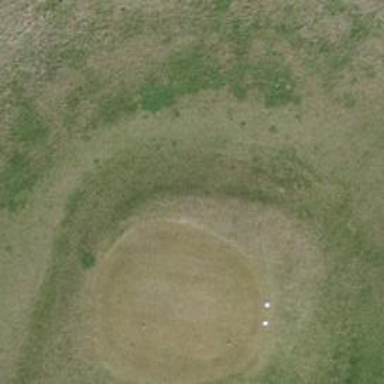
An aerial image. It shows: Grass area designated as golf tee.